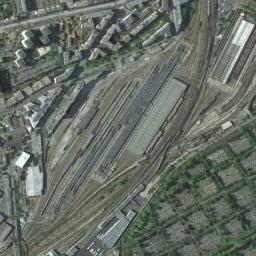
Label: railway_station